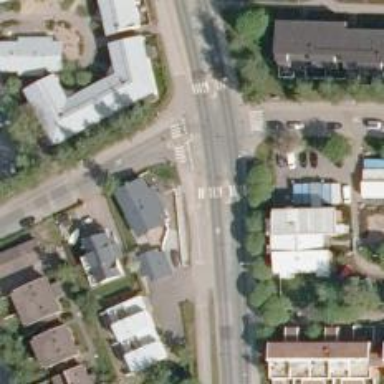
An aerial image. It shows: Asphalt cycleway.